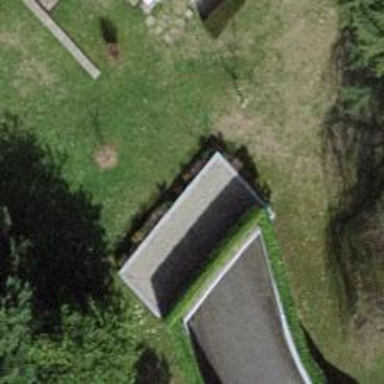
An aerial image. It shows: Driveway tunnel that serves as roadway.